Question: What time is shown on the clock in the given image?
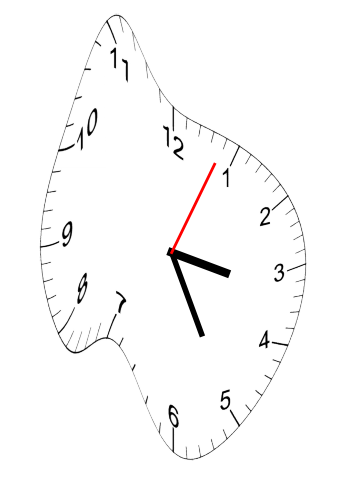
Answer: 03:25:04